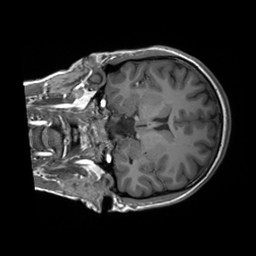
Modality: T1w
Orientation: coronal
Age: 20
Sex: female
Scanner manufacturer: siemens
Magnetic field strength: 3 T
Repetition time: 1.8 s
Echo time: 0.00232 s